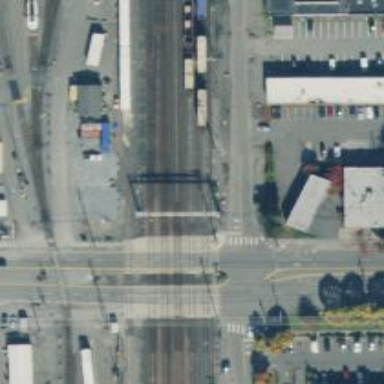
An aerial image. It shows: Railway crossing with full barriers.